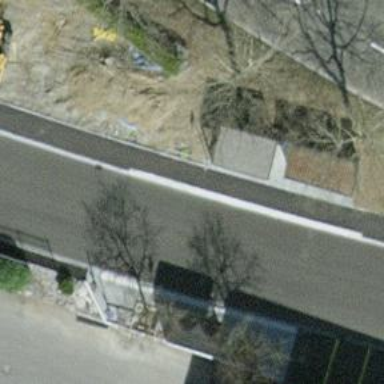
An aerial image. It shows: Bus stop with sheltered platform for public transport.